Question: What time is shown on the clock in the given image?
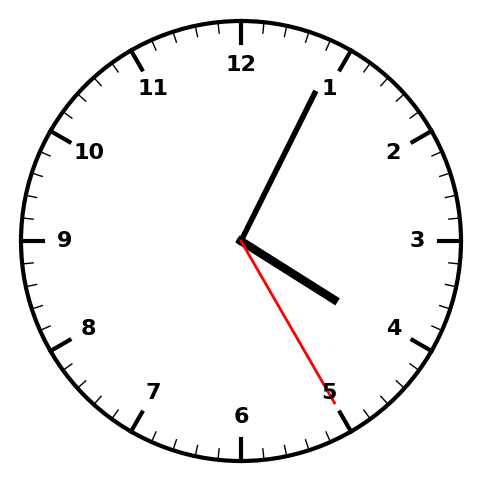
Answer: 04:04:25